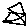
Label: house